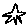
Label: star